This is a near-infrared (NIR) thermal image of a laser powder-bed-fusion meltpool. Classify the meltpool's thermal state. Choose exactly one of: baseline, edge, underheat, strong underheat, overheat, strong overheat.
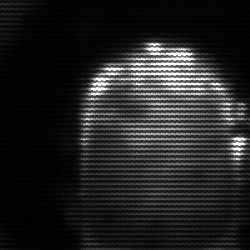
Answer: baseline